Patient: sex M, age 74
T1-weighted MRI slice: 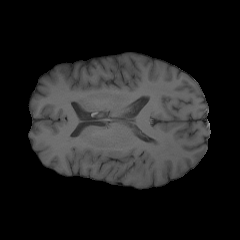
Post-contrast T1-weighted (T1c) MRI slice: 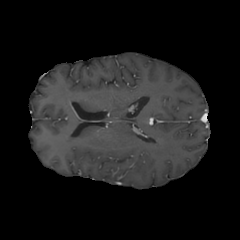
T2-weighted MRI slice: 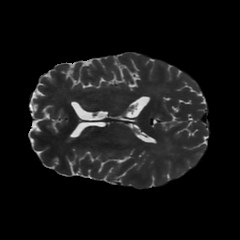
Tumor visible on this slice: no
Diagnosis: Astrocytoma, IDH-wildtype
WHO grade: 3